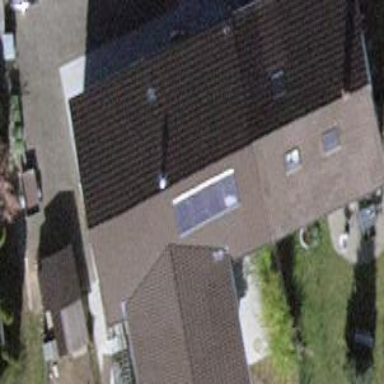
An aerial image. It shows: Semi-detached house with gabled roof.